九年级 · 度量几何学
如图, 在正方形 $A B C D$ 和直角 $\triangle C E F$ 中, $B 、 C 、 F$ 三点共线, $\angle E C F=90^{\circ}, E C=3$, $F C=4$, 连接 $A E, A F$, 若 $\angle E A F=45^{\circ}$, 则 $A B=(\quad$

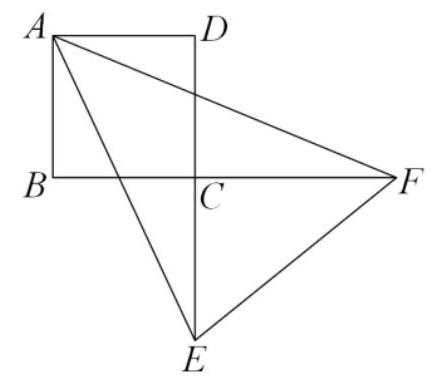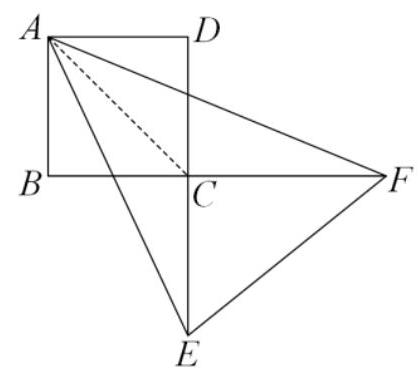
A. 3
B. $\sqrt{6}$
C. $3 \sqrt{2}$
D. $2 \sqrt{3}$

答案: B
解析: 连接 $A C$, 根据正方形的性质可得 $A C=\sqrt{2} A B, \angle A C B=\angle A C D=45^{\circ}, \angle B C D=90^{\circ}$,从而可得 $\angle C A F+\angle A F C=45^{\circ}, \angle C A E+\angle A E C=45^{\circ}$, 进而可得 $\angle A E C=\angle C A F, \angle A F C=\angle C A E$,即可证明 $\triangle A E C \sim \triangle F A C$, 然后利用相似三角形的性质, 进行计算即可求出 $A C$, 从而求出 $A B$ 的长.

【详解】解：连接 $A C$,

$\because$ 四边形 $A B C D$ 是正方形,

$\therefore A C=\sqrt{2} A B, \angle A C B=\angle A C D=45^{\circ}, \angle B C D=90^{\circ}$,

$\therefore \angle C A F+\angle A F C=45^{\circ}, \angle C A E+\angle A E C=45^{\circ}$,

$\because \angle E C F=90^{\circ}, B 、 C 、 F$ 三点共线,

$\therefore \angle B C E=180^{\circ}-\angle E C F=90^{\circ}$,

$\therefore \angle B C E+\angle B C D=180^{\circ}$,

$\therefore D 、 C 、 E$ 三点共线,
$\because \angle E A F=45^{\circ}$,

$\therefore \angle C A E+\angle C A F=45^{\circ}$,

$\therefore \angle A E C=\angle C A F, \angle A F C=\angle C A E$,

$\therefore \triangle A E C \sim \triangle F A C$,

$\therefore \frac{A C}{F C}=\frac{E C}{A C}$,

$\therefore A C^{2}=E C \cdot F C=3 \times 4=12$,

$\therefore A C=2 \sqrt{3}$,

$\therefore A B=\frac{A C}{\sqrt{2}}=\frac{2 \sqrt{3}}{\sqrt{2}}=\sqrt{6}$,

故选: B.

【点睛】本题考查了正方形的性质, 相似三角形的判定与性质, 根据题目的已知条件并结合图形添加适当的辅助线是解题的关键.